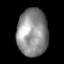
Tissue: lung
Cell type: Epithelial cells
Senescence score: 0.5423
Nuclear area (px): 1431
Mean DAPI intensity: 140.061